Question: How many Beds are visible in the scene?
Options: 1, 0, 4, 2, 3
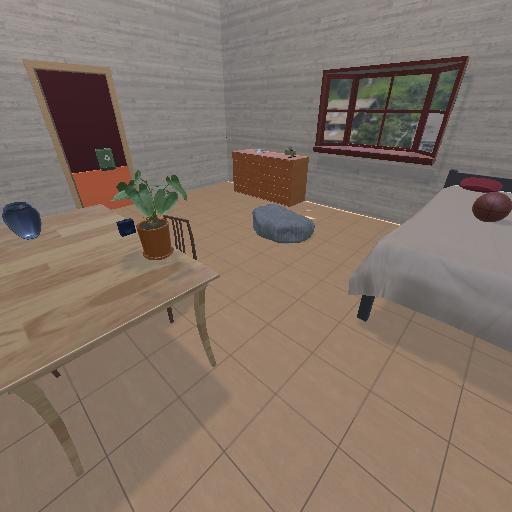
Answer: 1